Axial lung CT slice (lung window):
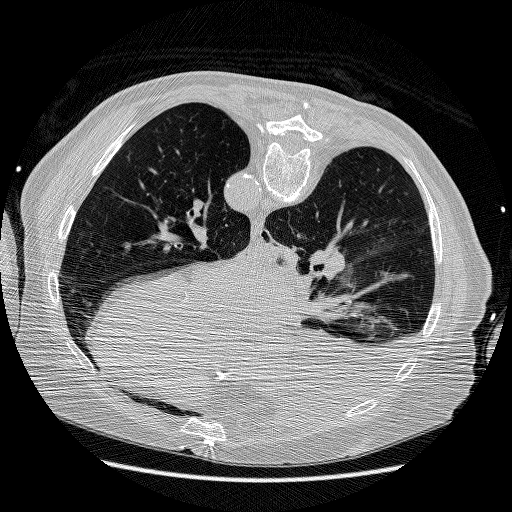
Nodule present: no